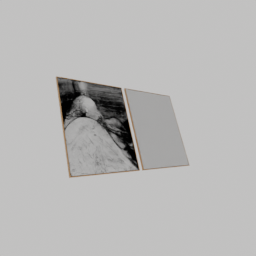
Label: decoration